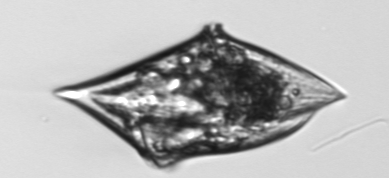
Label: Gyrodinium